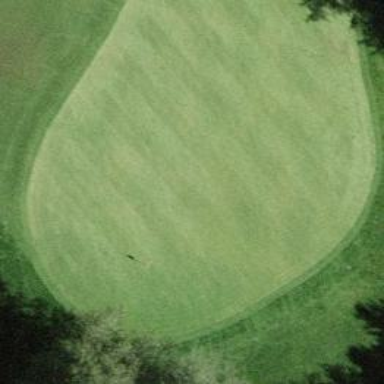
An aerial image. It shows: Golf green pitch on grass land. It is designated for the sport of golf.